Question: I use webview to play videos from varios sites, some of them have a full screen button

I would like the webview to respond to the full screen button.
If I set 'webSettings.setUseWideViewPort(false);' then video get stuck when clicking the full screen button and I can see the following error on the logcat:
'''
10-09 08:32:27.970: D/gralloc(31814): unmmap pid(1876), vaddr(0x589dc000)
10-09 08:32:27.970: E/gralloc(31814): [GR_MD] unmapping from 0x5786c000, size=33427456
10-09 08:32:27.970: D/gralloc(31814): unmmap pid(1876), vaddr(0x5a9fb000)
10-09 08:32:27.970: E/gralloc(31814): [GR_MD] unmapping from 0x5984d000, size=33427456
10-09 08:32:27.975: D/gralloc(31814): unmmap pid(1876), vaddr(0x5e616000)
10-09 08:32:27.975: E/gralloc(31814): [GR_MD] unmapping from 0x5d42a000, size=33427456
'''
I'm using Android 4.0.1, here is my code:
'''
setWebViewSettings(mVideoWebView);
String data_html = "<!DOCTYPE HTML> <html xmlns="http://www.w3.org/1999/xhtml" xmlns:og="http://opengraphprotocol.org/schema/" xmlns:fb="http://www.facebook.com/2008/fbml"> <head></head> <body style="margin:0 0 0 0; padding:0 0 0 0;"> <iframe src="http://www.dailymotion.com/embed/video/xu4vre" width="300" height="162"" frameborder="0"></iframe> </body> </html> ";
mVideoWebView.loadData(data_html, "text/html", null);
public static void setWebViewSettings(WebView webview) {
WebSettings webSettings = webview.getSettings();
webSettings.setPluginState(PluginState.ON);
webSettings.setJavaScriptEnabled(true);
webSettings.setAllowFileAccess(true);
webSettings.setLoadWithOverviewMode(false); // zoom y/n
webSettings.setUseWideViewPort(true); // true = like desktop
webSettings.setPluginsEnabled(true);
//webSettings.setAllowContentAccess(true);
webSettings.setAllowFileAccess(true);
//webSettings.setAllowFileAccessFromFileURLs(true);
//webSettings.setAllowUniversalAccessFromFileURLs(true);
webSettings.setDatabaseEnabled(true);
webSettings.setGeolocationEnabled(true);
webSettings.setJavaScriptCanOpenWindowsAutomatically(true);
webSettings.setDomStorageEnabled(true);
}
'''
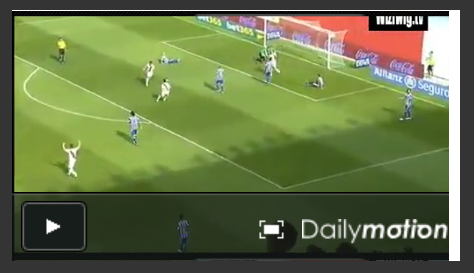
Answer: Found my answer here:
<URL>
I had to create a new 'WebChromeClient', overriding 'onShowCustomView(View view, WebChromeClient.CustomViewCallback callback)' and 'onHideCustomView()'